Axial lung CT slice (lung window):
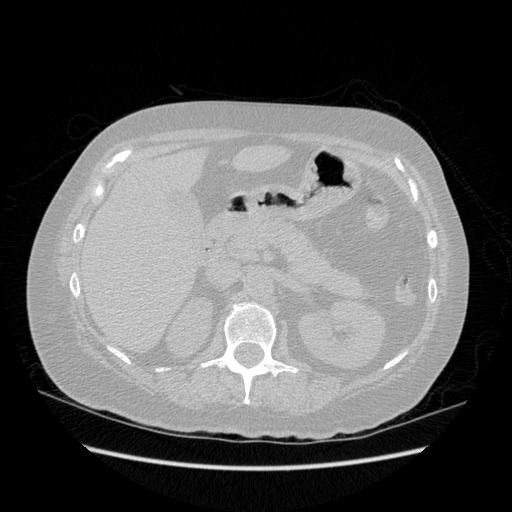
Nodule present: no